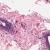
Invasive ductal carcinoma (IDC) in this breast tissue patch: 0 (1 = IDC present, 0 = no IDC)